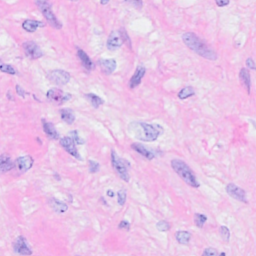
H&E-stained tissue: Breast